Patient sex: M
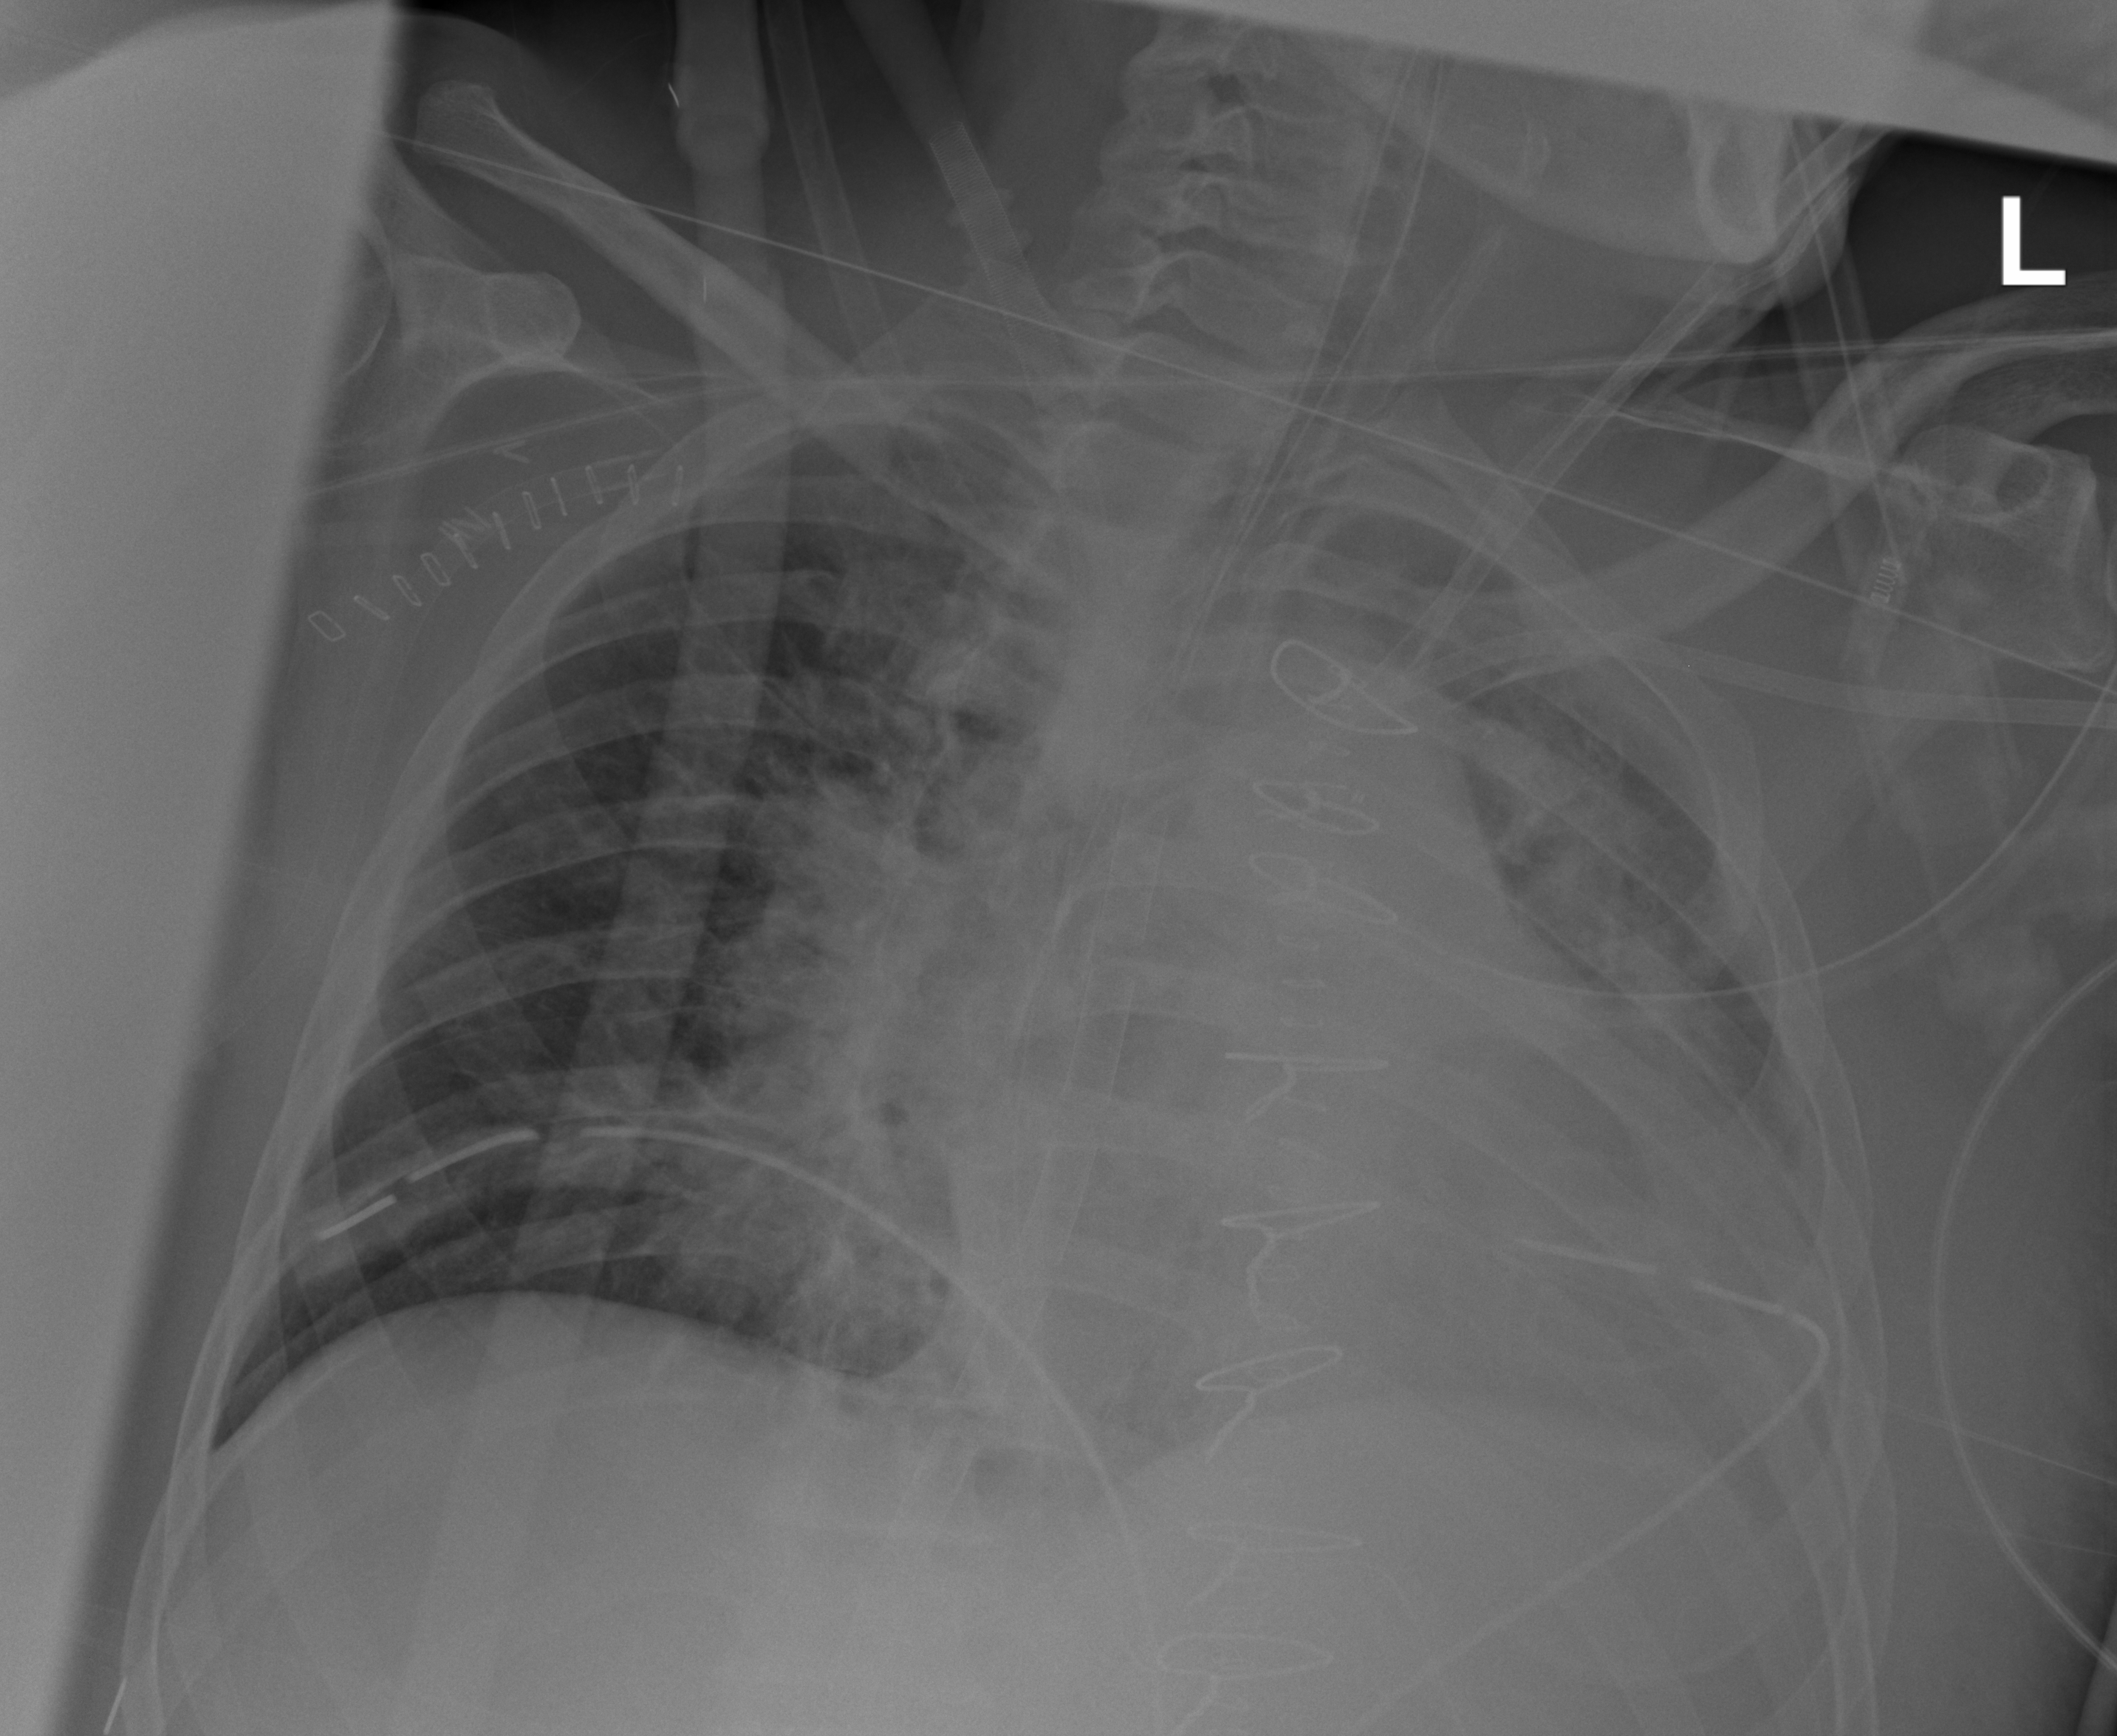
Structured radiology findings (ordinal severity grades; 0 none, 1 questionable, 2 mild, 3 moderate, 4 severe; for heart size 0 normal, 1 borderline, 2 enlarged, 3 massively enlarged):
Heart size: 2
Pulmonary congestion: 2
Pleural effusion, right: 0
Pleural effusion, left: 2
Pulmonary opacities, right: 1
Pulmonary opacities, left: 1
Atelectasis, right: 0
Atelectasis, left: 2